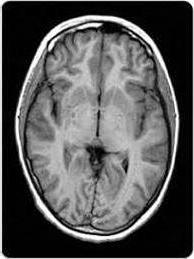
Label: notumor